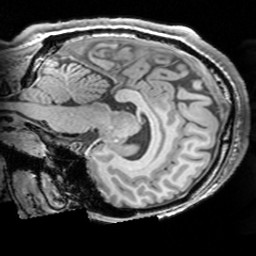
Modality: T1w
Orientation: sagittal
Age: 32
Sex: male
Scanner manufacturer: siemens
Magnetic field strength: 3 T
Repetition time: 1.63 s
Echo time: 0.00311 s